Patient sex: M
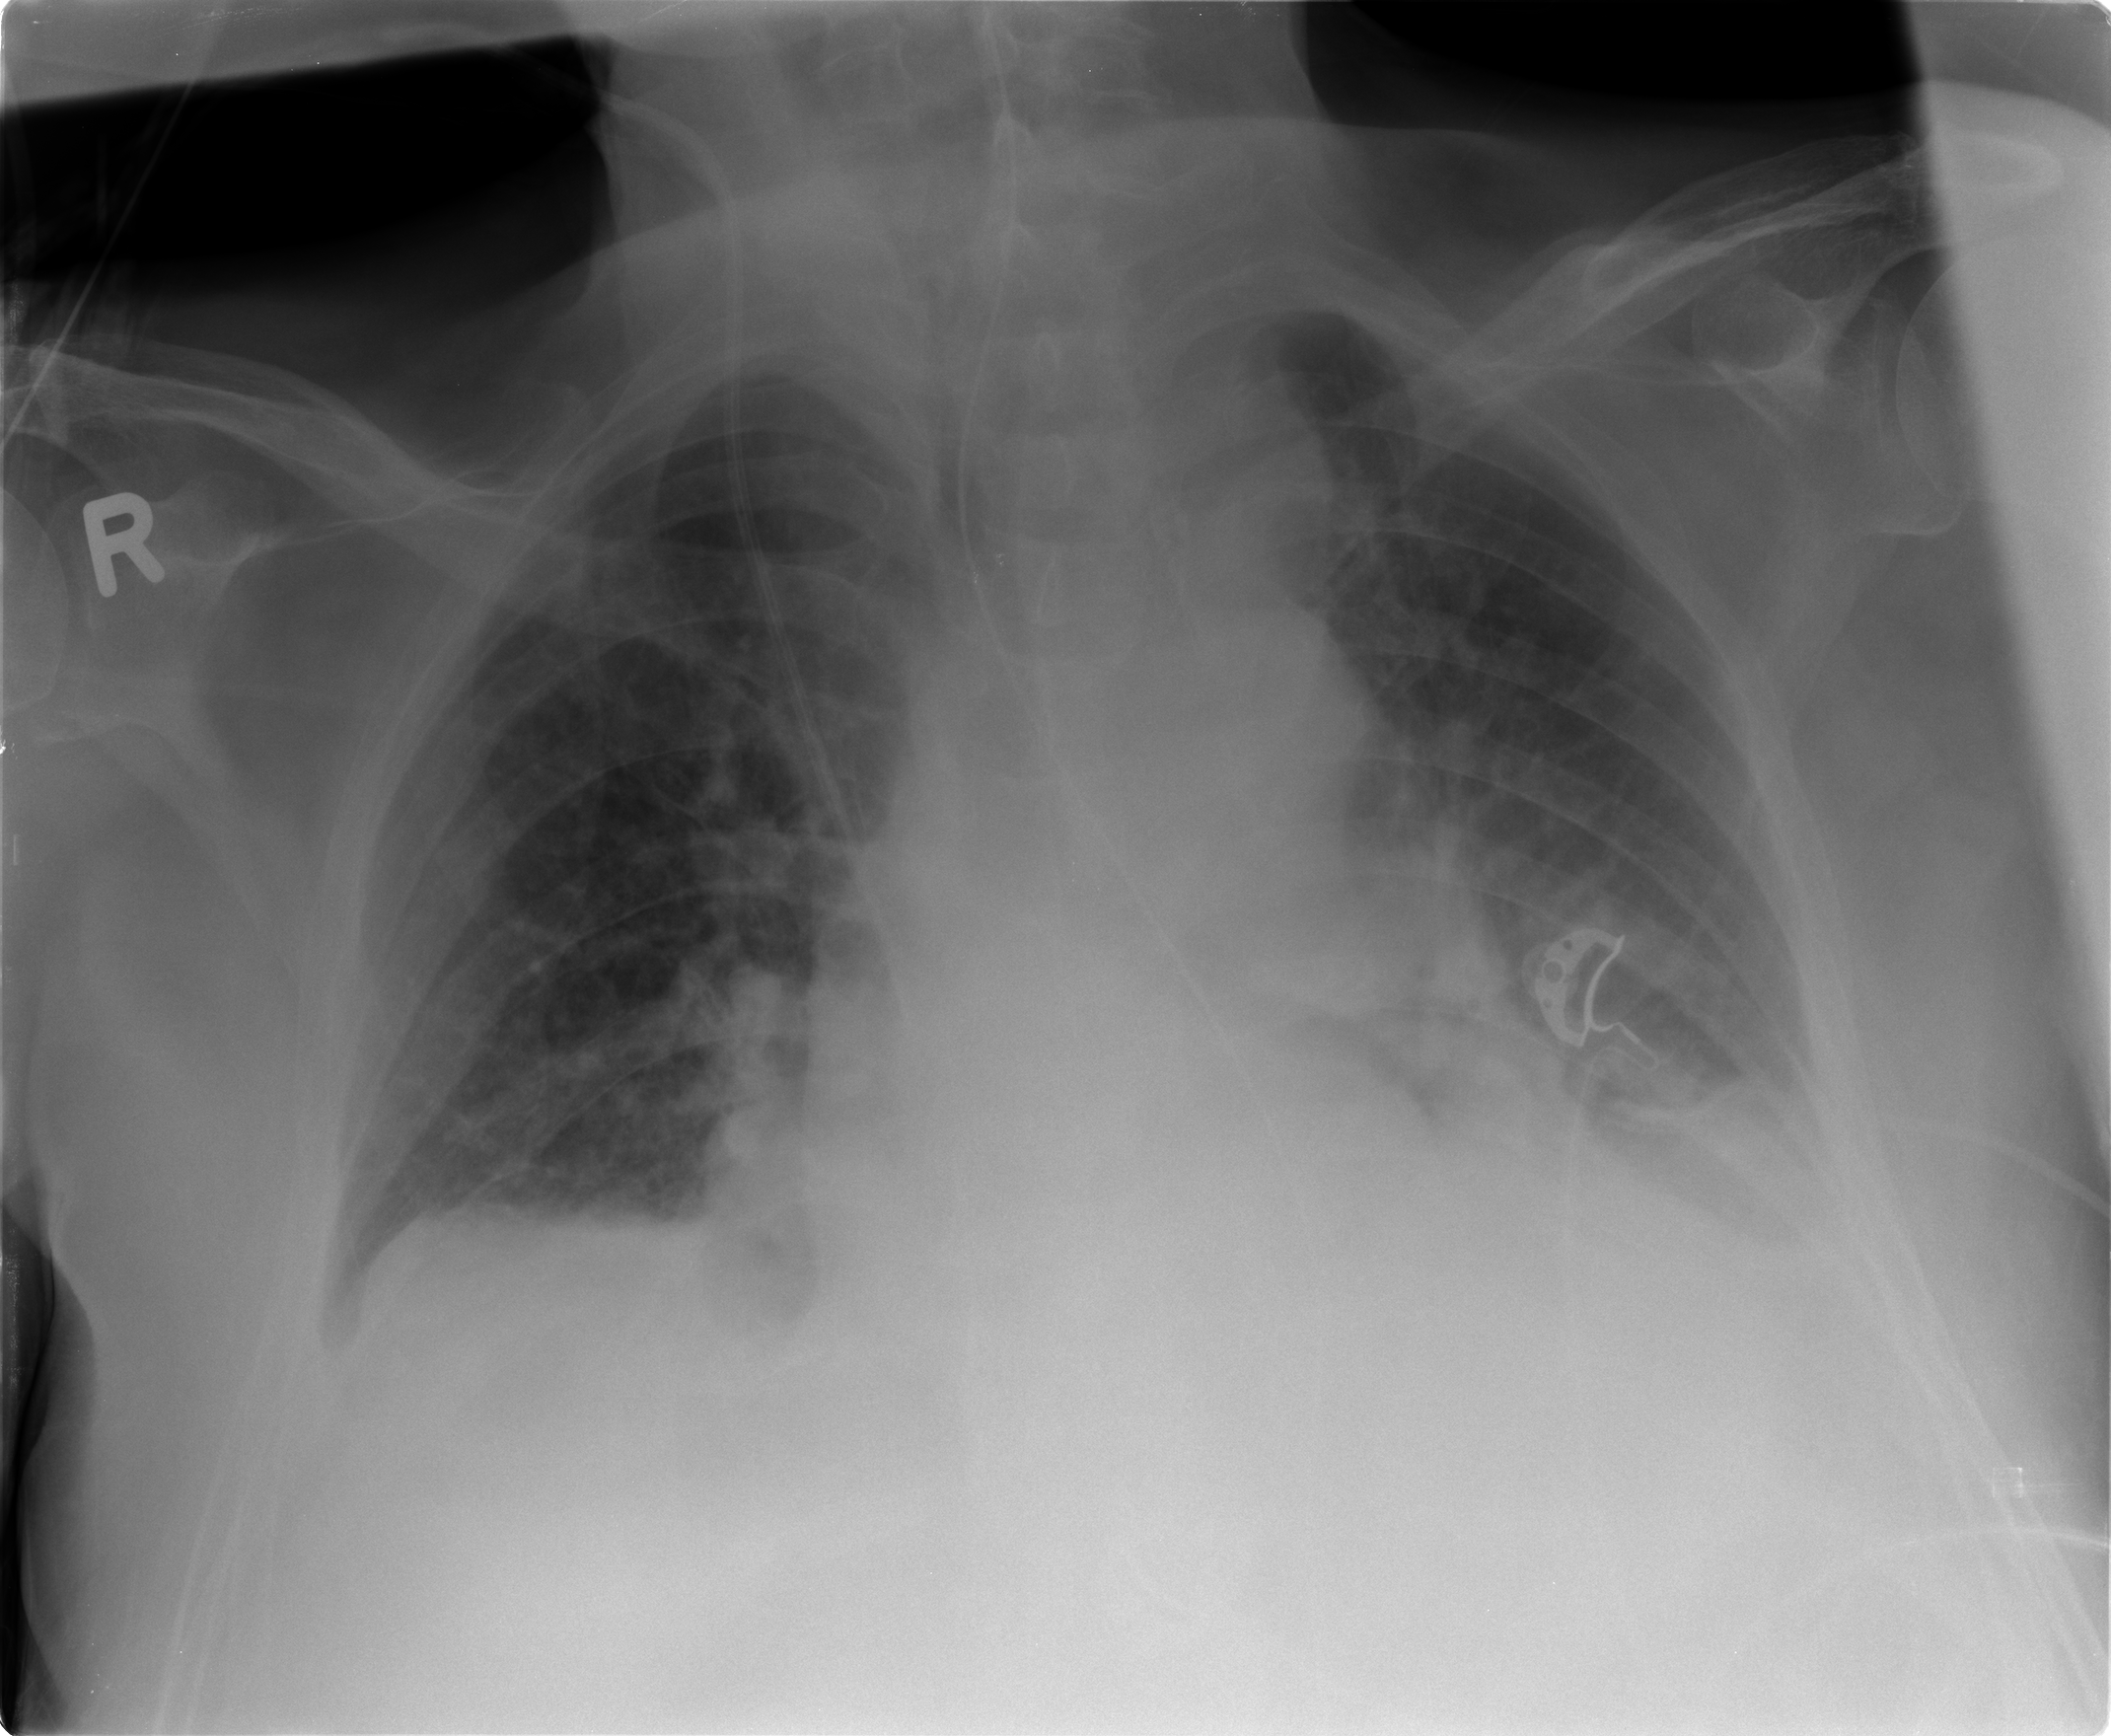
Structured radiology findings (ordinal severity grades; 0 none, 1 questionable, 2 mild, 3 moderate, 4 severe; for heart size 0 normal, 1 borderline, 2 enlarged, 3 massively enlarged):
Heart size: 2
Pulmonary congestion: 2
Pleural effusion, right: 2
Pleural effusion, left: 2
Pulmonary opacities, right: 0
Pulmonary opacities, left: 0
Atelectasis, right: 2
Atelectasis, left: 2